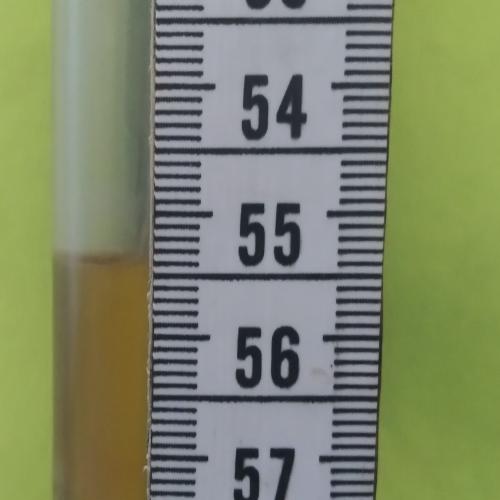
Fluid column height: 55.4 cm